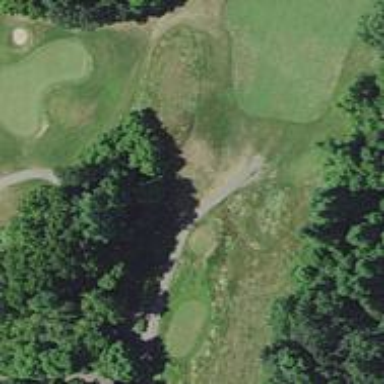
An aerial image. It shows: Service road designated as golf cart path.